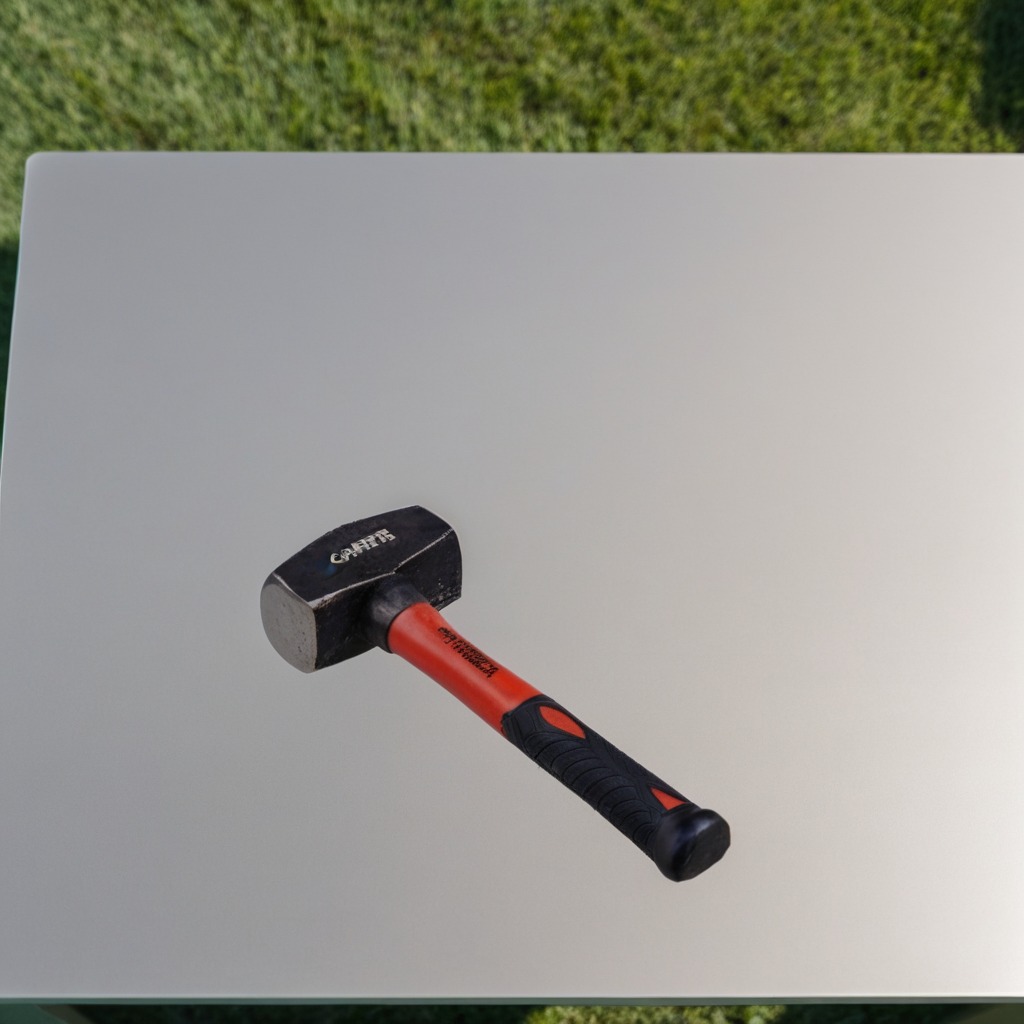
A hammer is lying on a utility table.